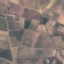
Label: PermanentCrop